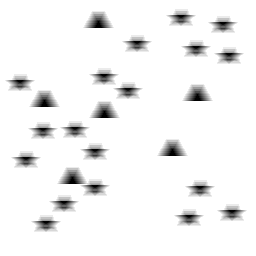
Squares: 0
Triangles: 6
Stars: 18
Total shapes: 24